Question: I'm not really sure how to word this, so here goes.
I've got some radio buttons on a form in my WPF application which get validated. They're basically a required field for this form.
When I start to fill in the form, both radio buttons are marked with a red border, however when I select one of the buttons. This happens:

How do I go about fixing this? I know I could change the control to something like a ComboBox or something, but typically gender fields on an electronic form are radio buttons.
I've tried getting the validation to display on the stackpanel containing the radio buttons, it's done nothing.
I can't really set a default value for the gender either incase it gets overlooked and causes a complaint/misunderstanding further down the line.
The XAML for the image above is here:
'''
<StackPanel Grid.Column="1" Grid.Row="3" Orientation="Horizontal">
<RadioButton GroupName="Gender" Content="Male" IsChecked="{Binding Gender, Converter={StaticResource GenderToCharConverter}, ConverterParameter=M}"/>
<RadioButton GroupName="Gender" Content="Female" IsChecked="{Binding Gender, Converter={StaticResource GenderToCharConverter}, ConverterParameter=F}"/>
</StackPanel>
'''
To clarify a bit more on what my problem is, when I open a new instance of this form, both radio buttons are marked with validation borders as they should be as Gender is a required field on this form.
When a gender is selected, the validation border is only removed from the radio button that is clicked when really I would imagine that both borders should be removed as the data-bound property now has a value.
The only way it seems to remove this border is to click the other option to remove and then re-select the original value. This shouldn't happen on this form as this could confuse the users and have them mistakingly think that there's still a problem with the gender controls, and furthermore it just looks like a bug.
<URL> question fixes the border showing, but then hides the fact that one of the radio buttons selected is required. Is there not some way to put a border around the StackPanel instead rather than the individual radio buttons. It seems there is absolutely no examples on how to achieve this on Google, which is completely stupid.
Relevant code.
'''
// Gender property in the viewmodel.
[Required(AllowEmptyStrings=false, ErrorMessage="Gender is a required field.")]
public string Gender
{
get { return _currentMember.Gender; }
set
{
if(value != _currentMember.Gender)
{
_currentMember.Gender = value;
RaisePropertyChanged();
Validate(_currentMember.Gender);
}
}
}
// Converter
public object Convert(object value, Type targetType, object parameter, System.Globalization.CultureInfo culture)
{
string input = (string)value;
string test = (string)parameter;
return input == test;
}
public object ConvertBack(object value, Type targetType, object parameter, System.Globalization.CultureInfo culture)
{
if (value == null || !(value is bool))
return string.Empty;
if (parameter == null || !(parameter is string))
return string.Empty;
if ((bool)value)
return parameter.ToString();
else
return string.Empty;
}
'''
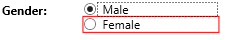
Answer: In my opinion you have 2 solutions: the first one - the easiest one - is to set a default for 'Gender' property. In this way one among the two radiobuttons will be check and the "required" attribute will be always satisfied.
The second solution is to "mask" a ListView as a RadioButtonGroup. For my example I used a very intuitive framework to perform validation by using attributes. You can find it <URL>.
So, instead of using a stackpanel, I wrote this piece of XAML:
'''
<ListView SelectedValue="{Binding Gender, ValidatesOnDataErrors=True}"
SelectedValuePath="Tag" BorderThickness="0" Margin="2" SelectionMode="Single">
<RadioButton GroupName="Gender" Margin="2" Tag="M" Content="Male" IsChecked="{Binding RelativeSource={RelativeSource AncestorType=ListViewItem}, Path=IsSelected}" />
<RadioButton GroupName="Gender" Margin="2" Tag="F" Content="Female" IsChecked="{Binding RelativeSource={RelativeSource AncestorType=ListViewItem}, Path=IsSelected}" />
</ListView>
'''
Of course the ListView can be improved with a more suitable style (which for example hides the selection style). Since just the 'SelectedValue' property is binded to the 'Gender' property, you will see validation template around the ListView.
I hope this is the result you were looking for.
Moreover - with the that framework - I could not reproduce your issue, since if I use your stackpanel and I check one radiobutton, both the red rectangles will disappear.